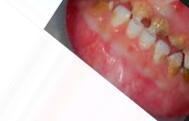
Condition: Caries